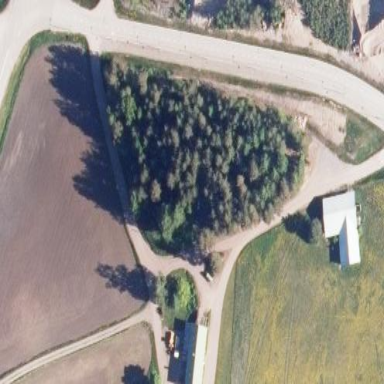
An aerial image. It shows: Unpaved service road.